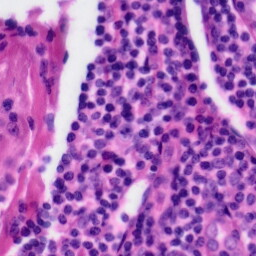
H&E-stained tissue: Tonsil